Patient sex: M
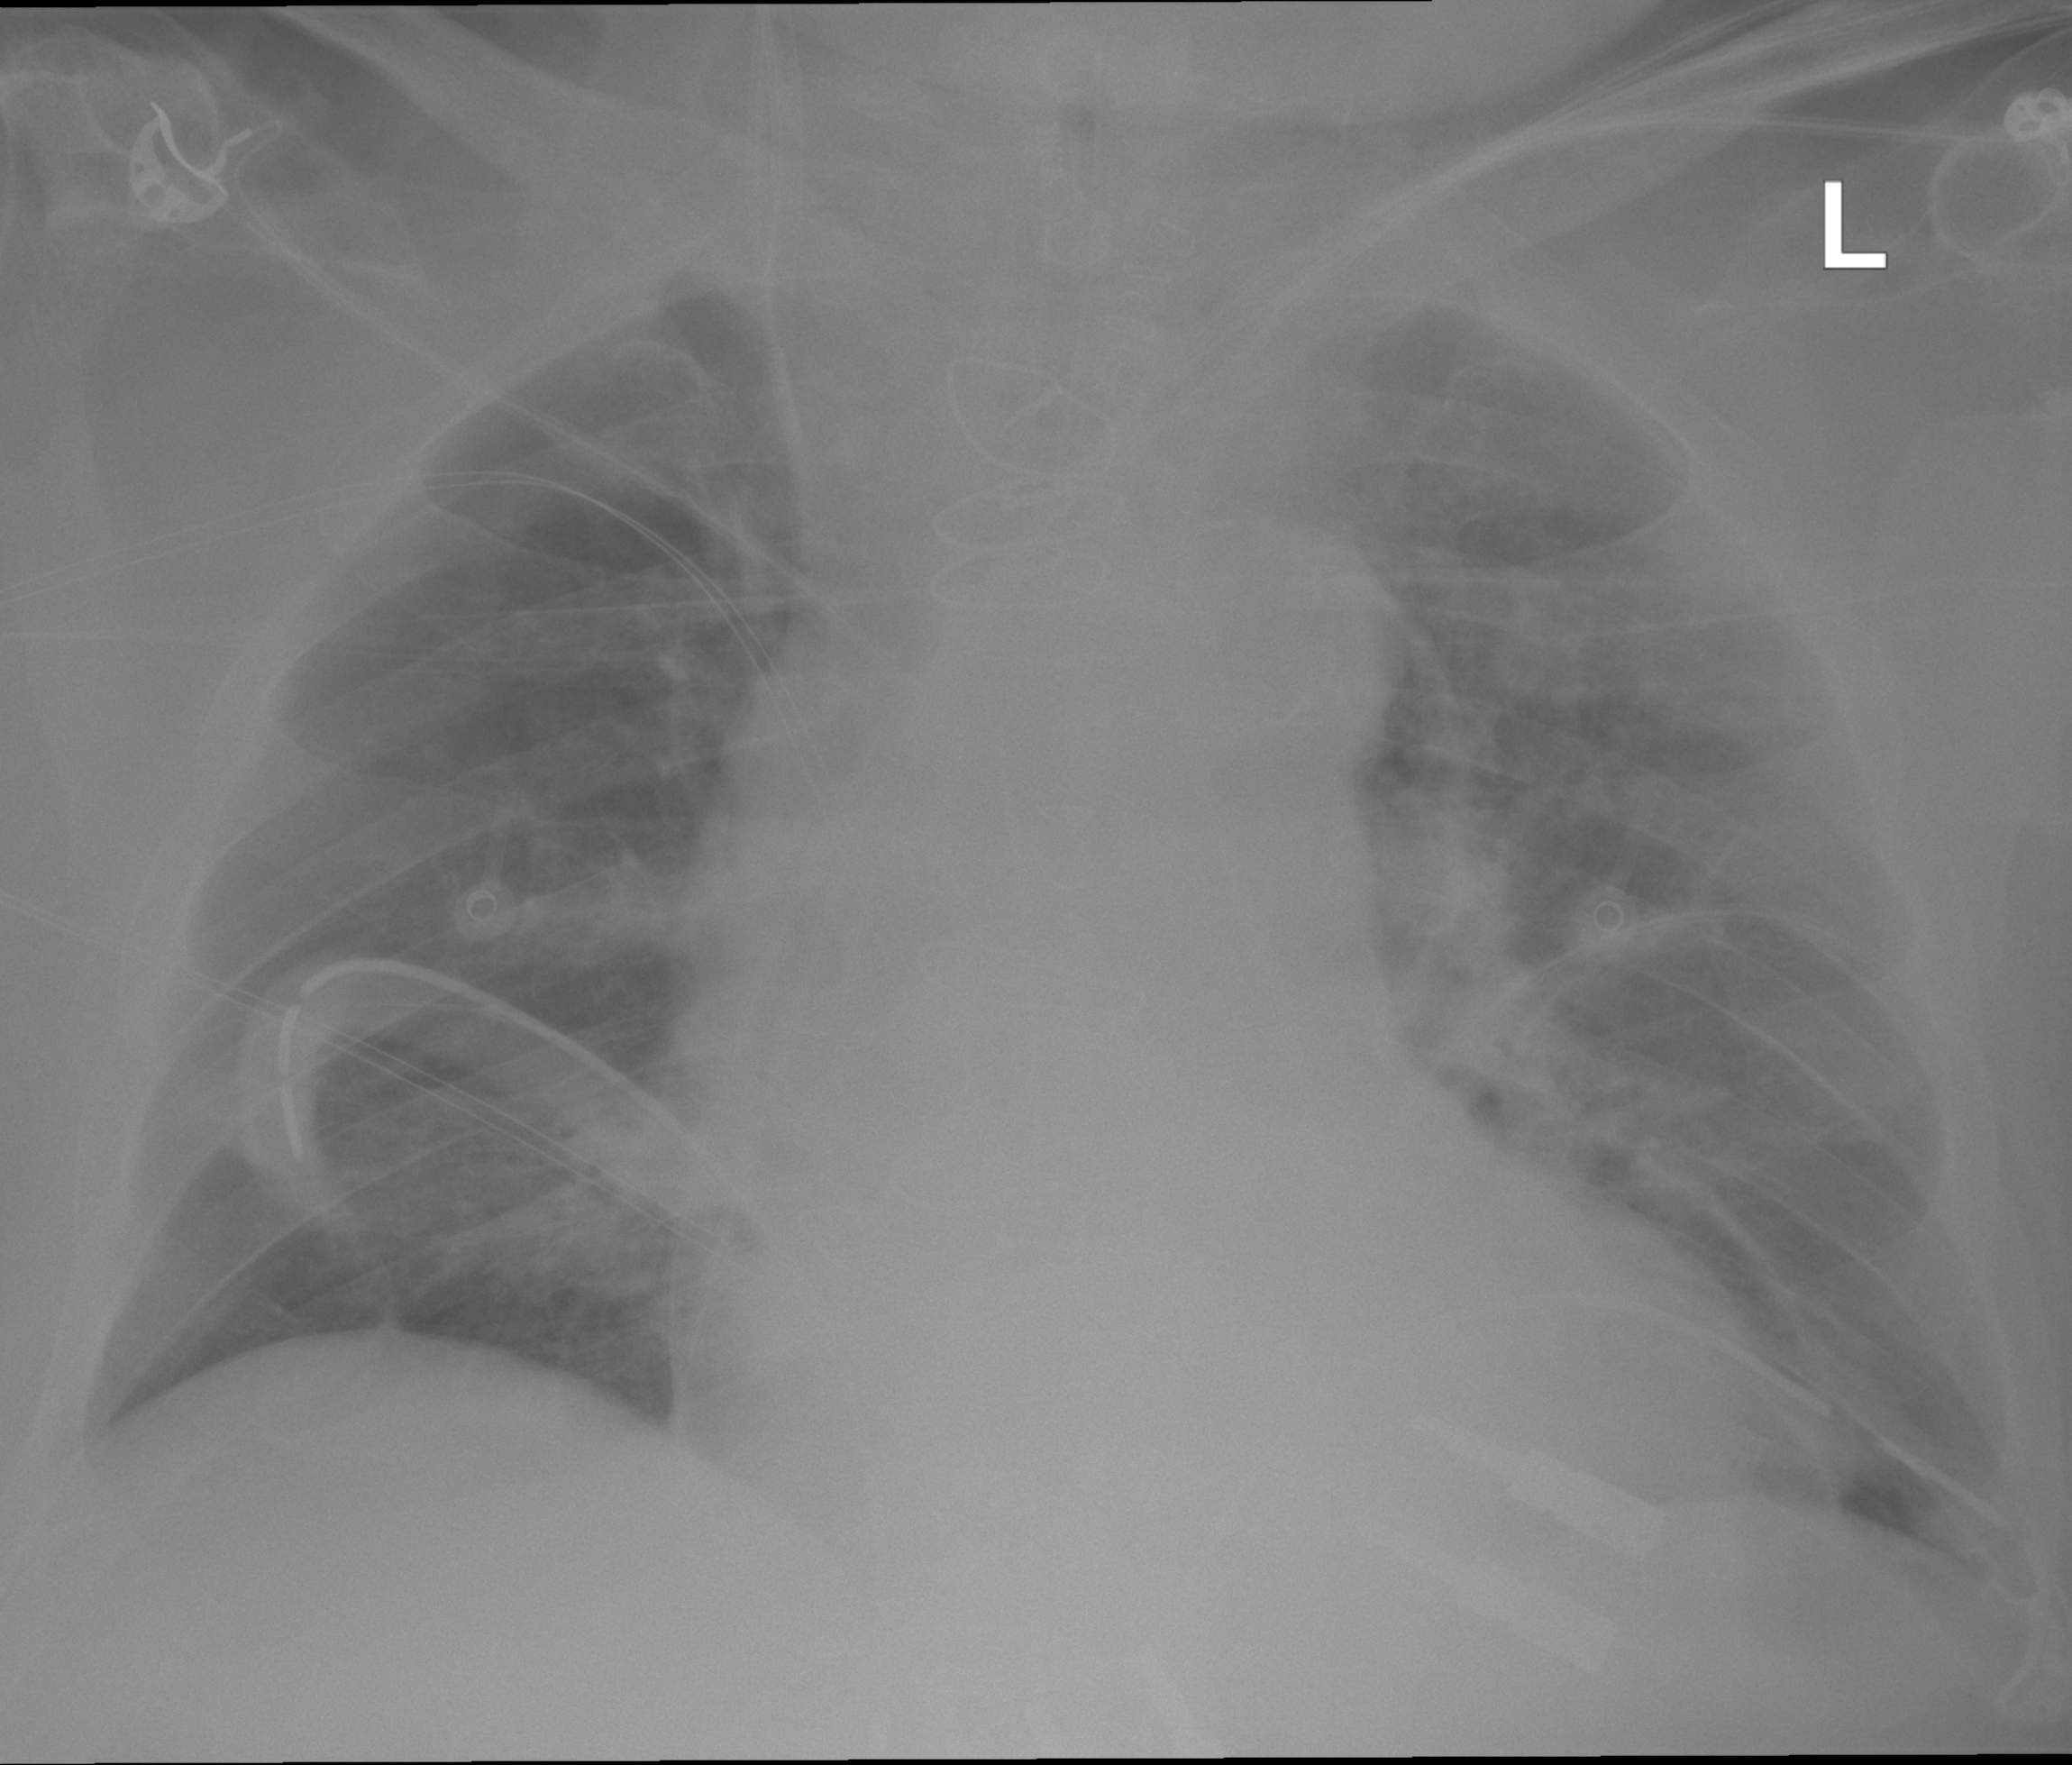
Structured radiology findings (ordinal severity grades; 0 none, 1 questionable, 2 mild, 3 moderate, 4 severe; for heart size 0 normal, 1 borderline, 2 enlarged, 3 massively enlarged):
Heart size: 0
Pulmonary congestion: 2
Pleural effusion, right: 0
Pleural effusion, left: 0
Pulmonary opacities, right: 0
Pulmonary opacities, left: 1
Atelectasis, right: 0
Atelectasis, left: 2